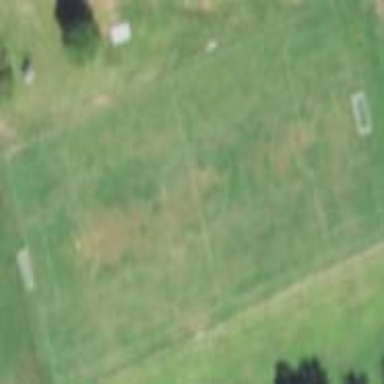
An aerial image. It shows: Soccer pitch for leisure land activities.